Field crop: maize
Growth stage: 1
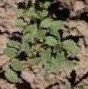
Species: convolvulus